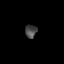
Tissue: lung
Cell type: Epithelial cells
Senescence score: 0.1842
Nuclear area (px): 150
Mean DAPI intensity: 72.333